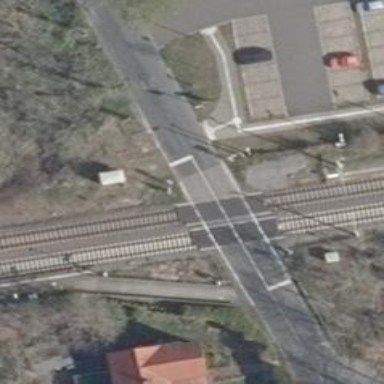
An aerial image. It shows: Level crossing with lights and saltire markings.